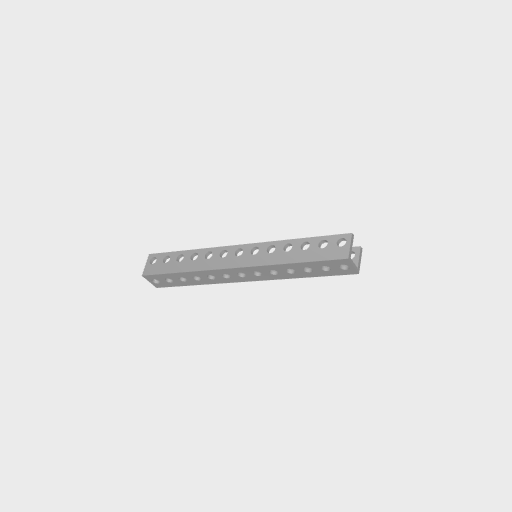
Part: UBeam13H